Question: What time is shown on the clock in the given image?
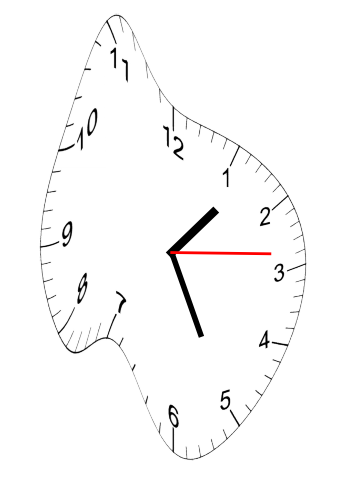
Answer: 01:25:14